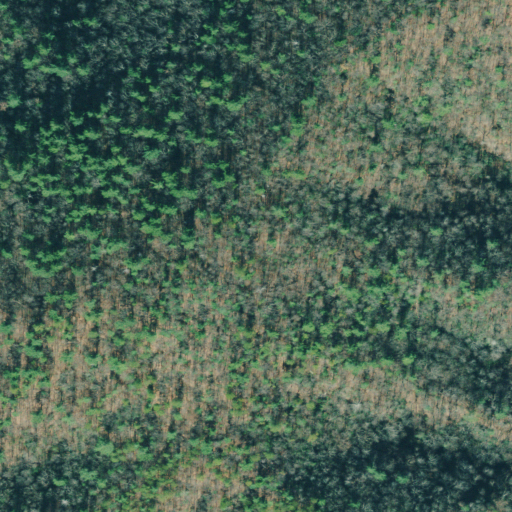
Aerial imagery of mountain in Georgia named Rand Mountain containing mixed forest and deciduous forest